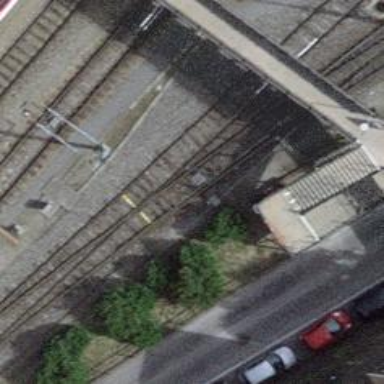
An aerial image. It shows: Single-track electrified railway yard with contact line electrification.